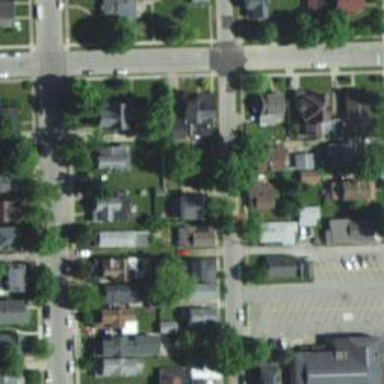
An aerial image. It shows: Neighborhood.